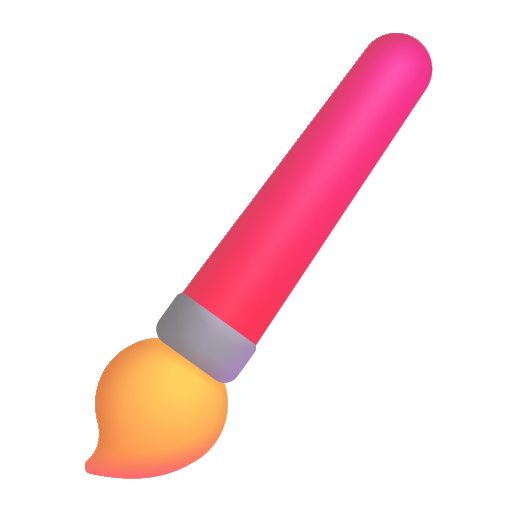
paintbrush color